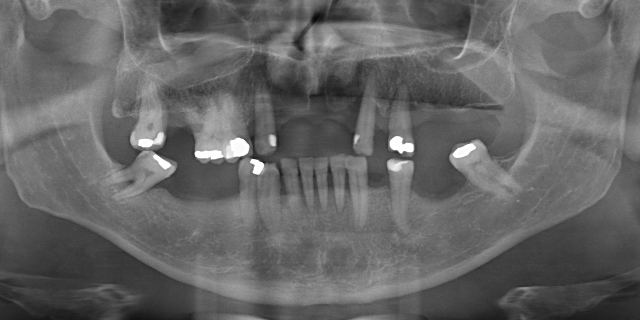
adult